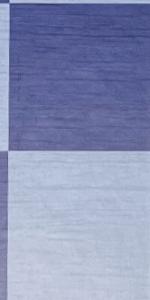
Label: Empty